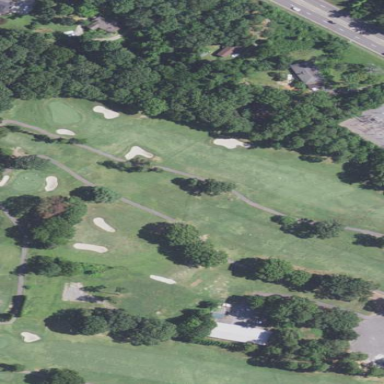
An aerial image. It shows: Golf fairway surrounded by grass.